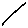
Label: line